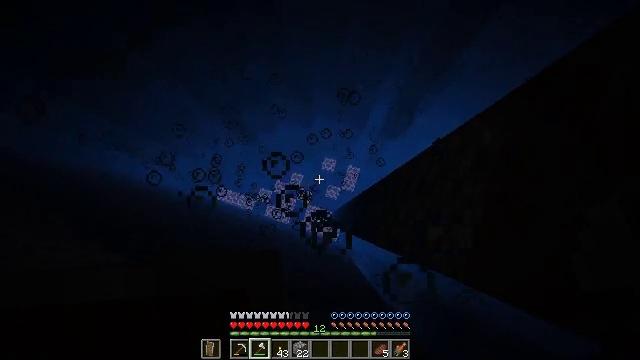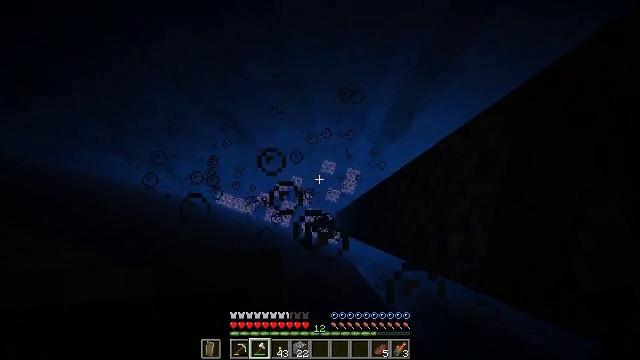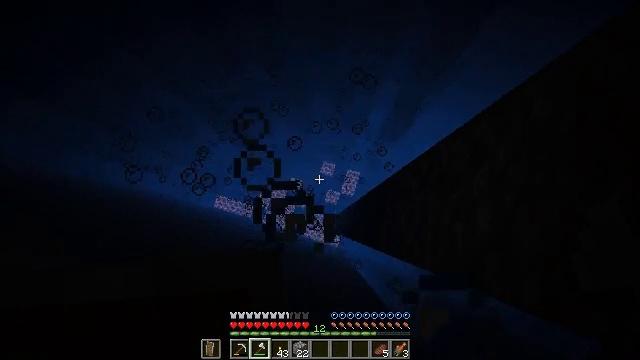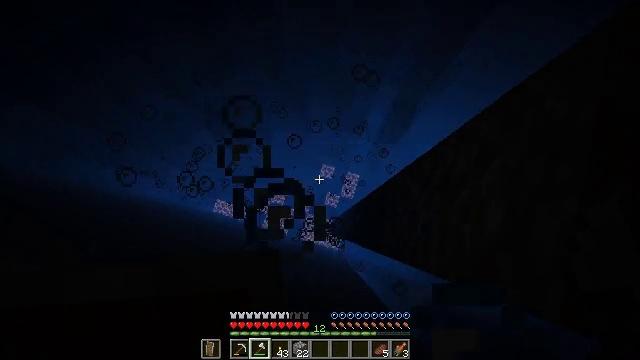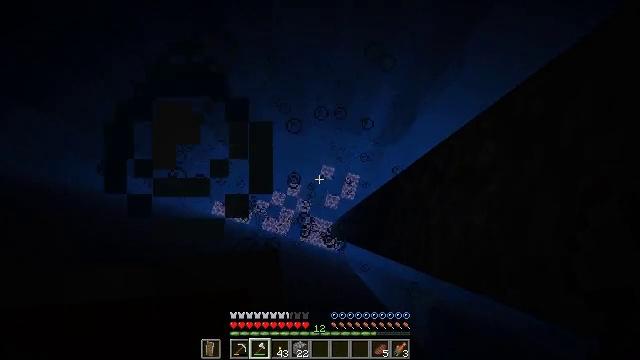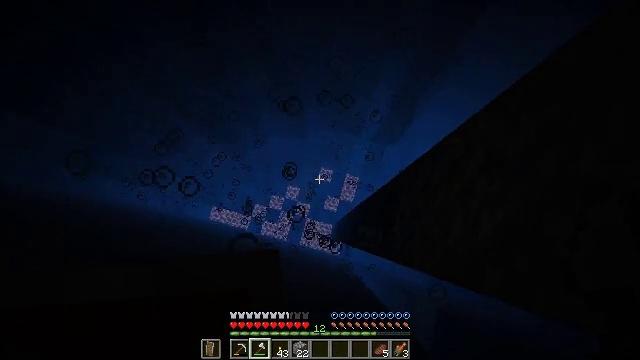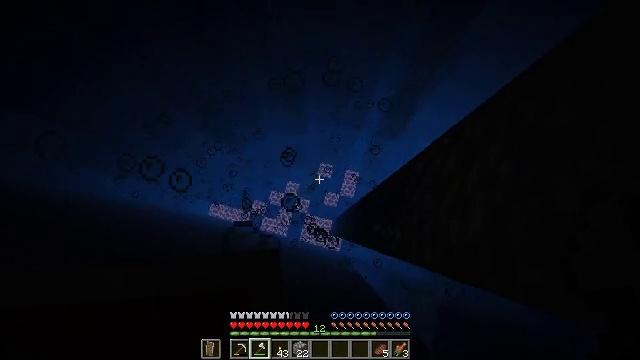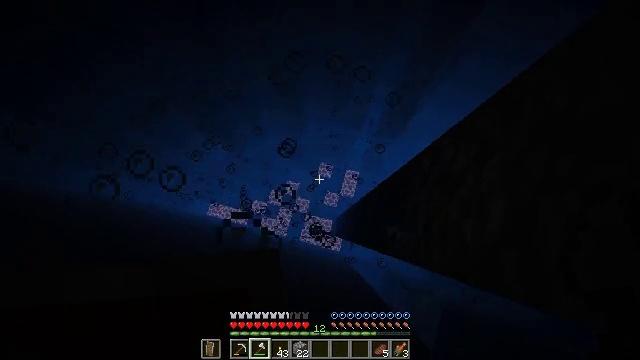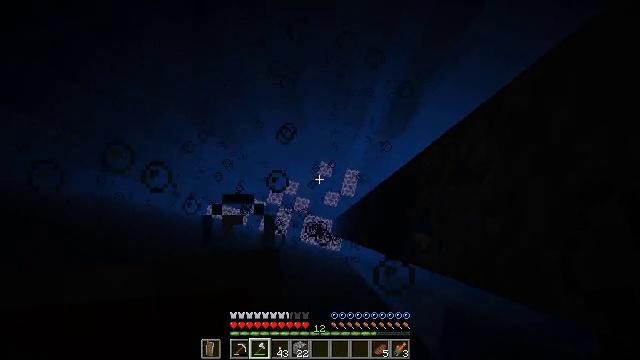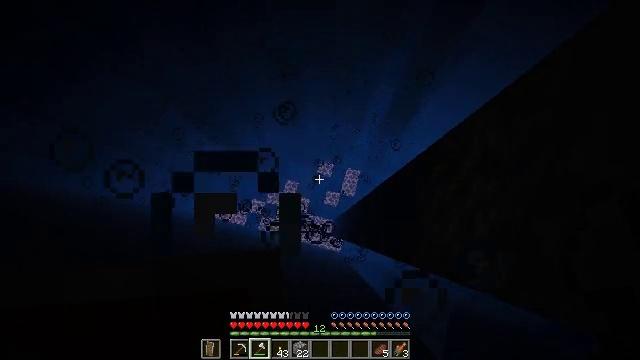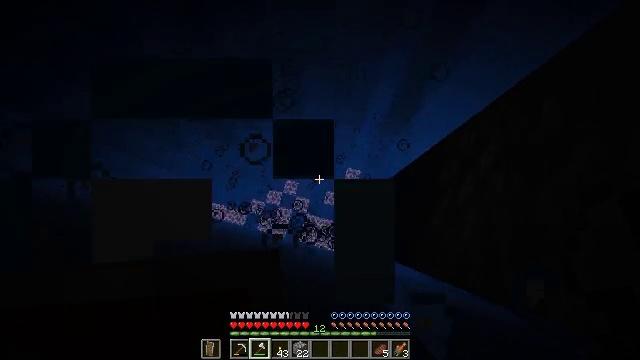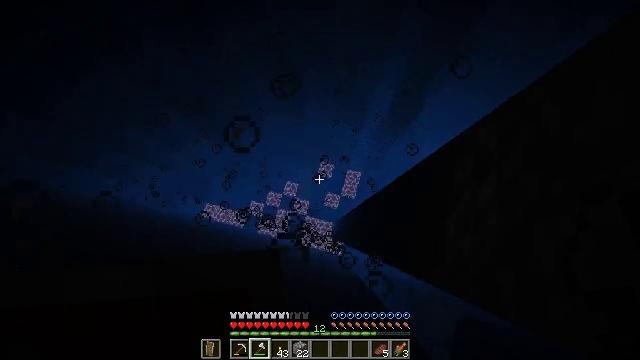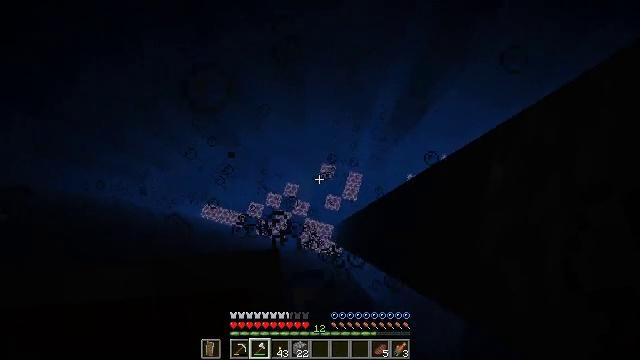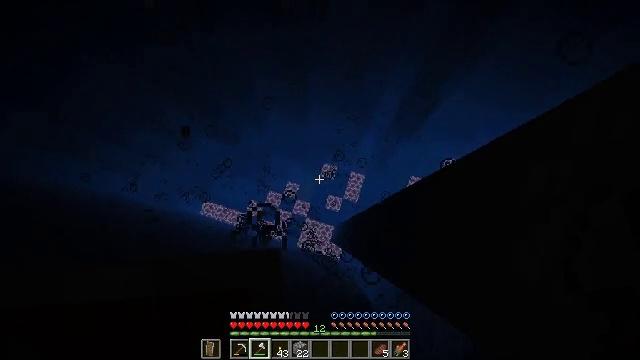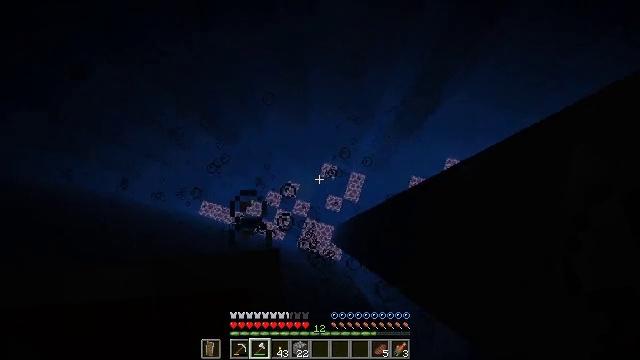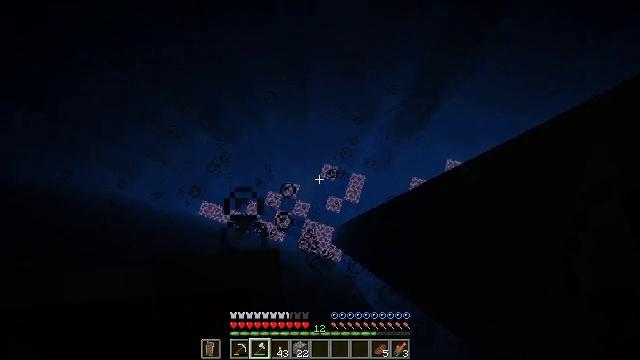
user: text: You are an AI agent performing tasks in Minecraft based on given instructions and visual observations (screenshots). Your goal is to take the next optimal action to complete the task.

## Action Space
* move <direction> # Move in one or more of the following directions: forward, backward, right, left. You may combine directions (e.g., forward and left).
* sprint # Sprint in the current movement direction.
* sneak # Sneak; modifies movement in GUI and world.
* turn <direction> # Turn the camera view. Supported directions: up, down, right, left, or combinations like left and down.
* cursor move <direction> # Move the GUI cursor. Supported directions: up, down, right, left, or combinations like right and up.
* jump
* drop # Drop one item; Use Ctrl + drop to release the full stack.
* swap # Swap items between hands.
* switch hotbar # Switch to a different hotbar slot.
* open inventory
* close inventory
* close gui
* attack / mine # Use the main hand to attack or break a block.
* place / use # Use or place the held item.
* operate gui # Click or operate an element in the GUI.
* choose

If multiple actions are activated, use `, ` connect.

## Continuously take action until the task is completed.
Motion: motion action
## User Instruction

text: Gather tall seagrass in the ocean.
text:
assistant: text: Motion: no_op
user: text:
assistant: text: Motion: no_op
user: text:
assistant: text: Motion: no_op
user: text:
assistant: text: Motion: no_op
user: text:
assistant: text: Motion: turn right
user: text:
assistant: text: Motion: no_op
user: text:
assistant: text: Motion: no_op
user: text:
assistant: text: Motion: no_op
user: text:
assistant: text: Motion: move forward
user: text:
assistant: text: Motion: move forward
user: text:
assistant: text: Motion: move forward
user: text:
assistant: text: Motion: turn left
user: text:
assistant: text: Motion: turn left
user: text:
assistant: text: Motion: no_op
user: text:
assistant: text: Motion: no_op
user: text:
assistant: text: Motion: no_op
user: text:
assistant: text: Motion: no_op
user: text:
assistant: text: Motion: no_op
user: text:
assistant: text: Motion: no_op
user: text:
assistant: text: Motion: no_op
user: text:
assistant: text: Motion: no_op
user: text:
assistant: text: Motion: no_op
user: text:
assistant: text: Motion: no_op
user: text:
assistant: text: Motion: no_op
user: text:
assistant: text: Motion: no_op
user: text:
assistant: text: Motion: no_op
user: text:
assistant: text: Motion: no_op
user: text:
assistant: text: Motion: no_op
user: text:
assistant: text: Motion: no_op
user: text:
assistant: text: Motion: no_op